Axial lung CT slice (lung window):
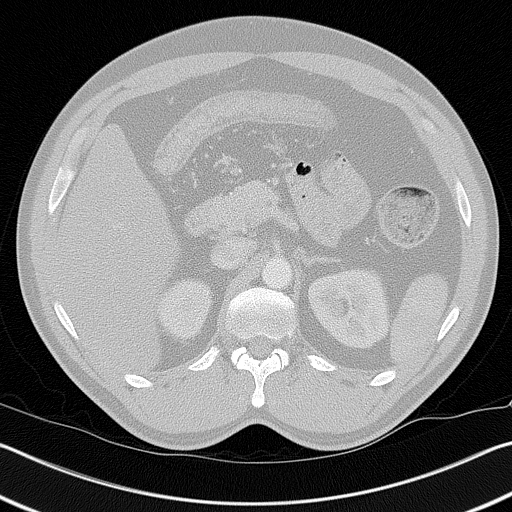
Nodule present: no